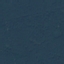
Land use / land cover class: Forest